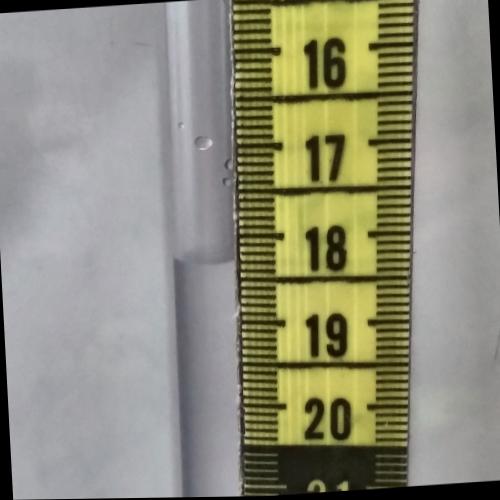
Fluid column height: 18.3 cm